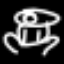
Label: frog